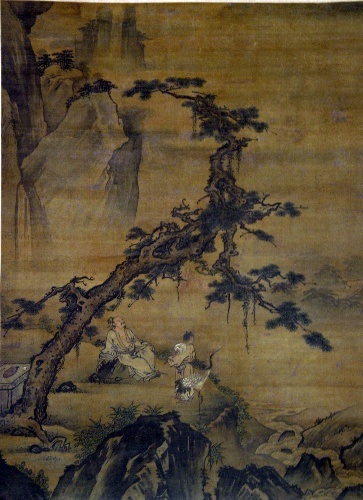
Title: 明   佚名   松鶴圖    軸|Scholar and Attendant in Mountain Retreat
Artist: Unidentified artist
Object type: Hanging scroll
Classification: Paintings
Medium: Hanging scroll; ink and color on silk
Culture: China
Period: Ming (1368–1644) or Qing (1644–1911) dynasty
Dimensions: 52 1/2 x 38 1/2 in. (133.4 x 97.8 cm)
Department: Asian Art
Credit line: John Stewart Kennedy Fund, 1913
Accession year: 1913
Repository: Metropolitan Museum of Art, New York, NY
Tags: Cranes|Men|Mountains|Trees